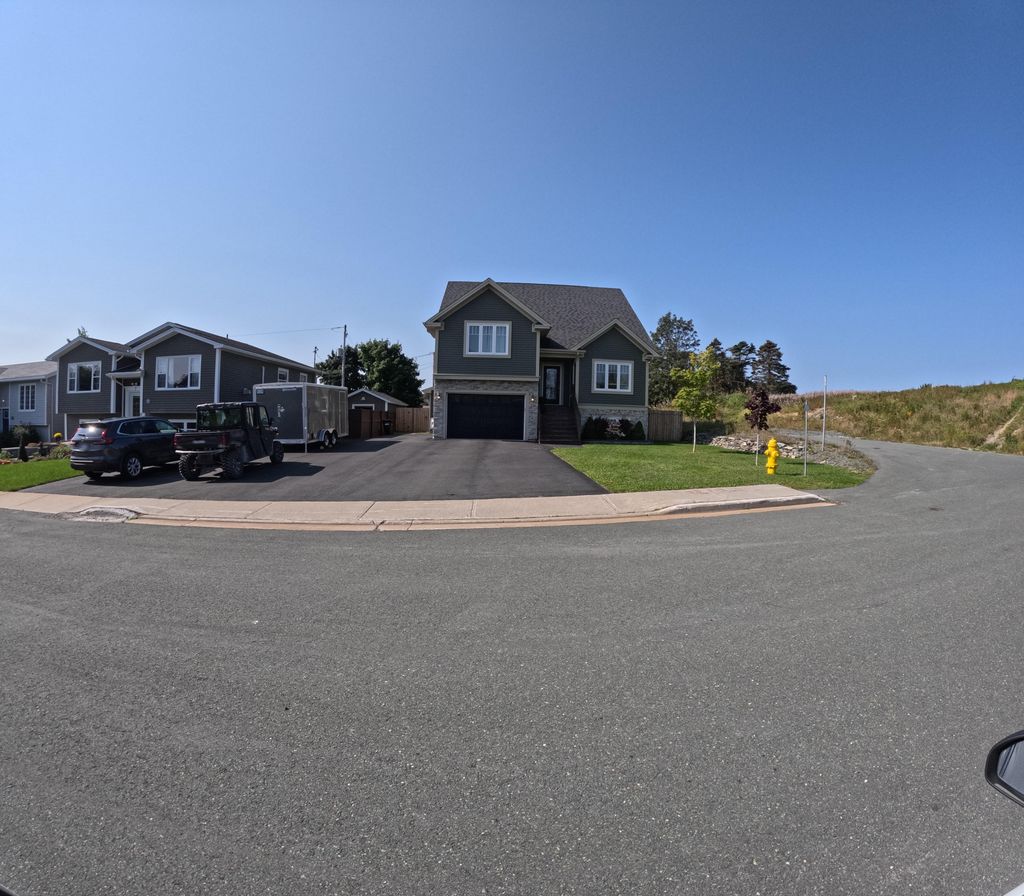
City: st_johns